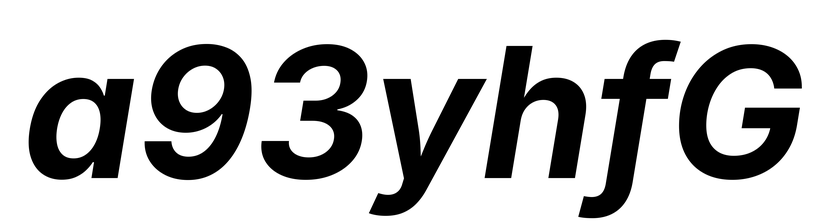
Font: Inter-Italic_Bold_Italic